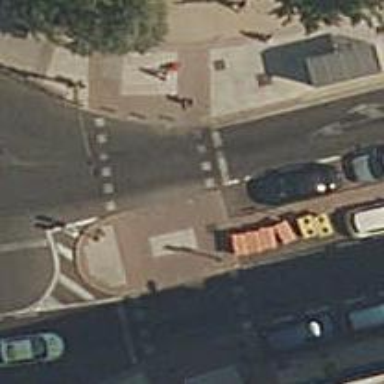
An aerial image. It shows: Road with traffic signals at crossing.